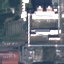
Label: Industrial